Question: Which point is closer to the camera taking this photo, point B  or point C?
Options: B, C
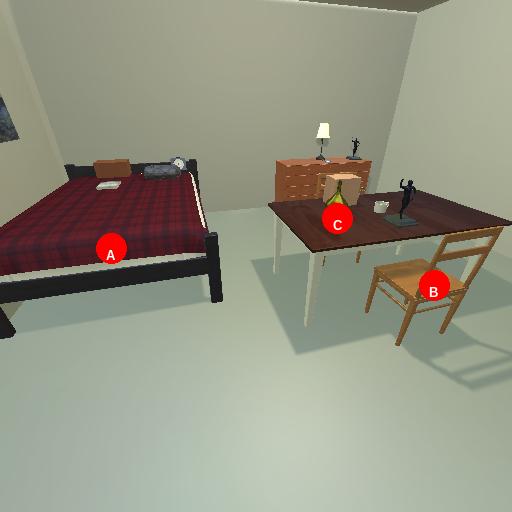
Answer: B